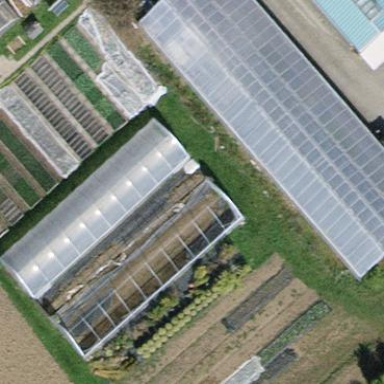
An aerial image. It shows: Greenhouse.